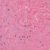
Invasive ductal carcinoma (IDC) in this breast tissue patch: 0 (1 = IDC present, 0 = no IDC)